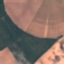
Land use / land cover class: AnnualCrop